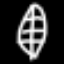
Label: leaf